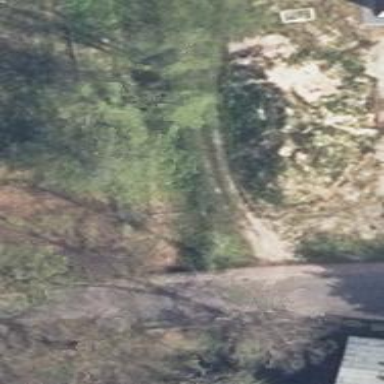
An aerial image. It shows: Culvert tunnel.